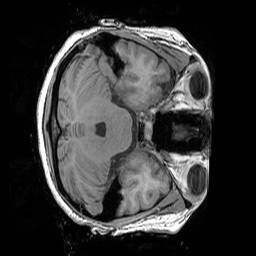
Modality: T1w
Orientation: axial